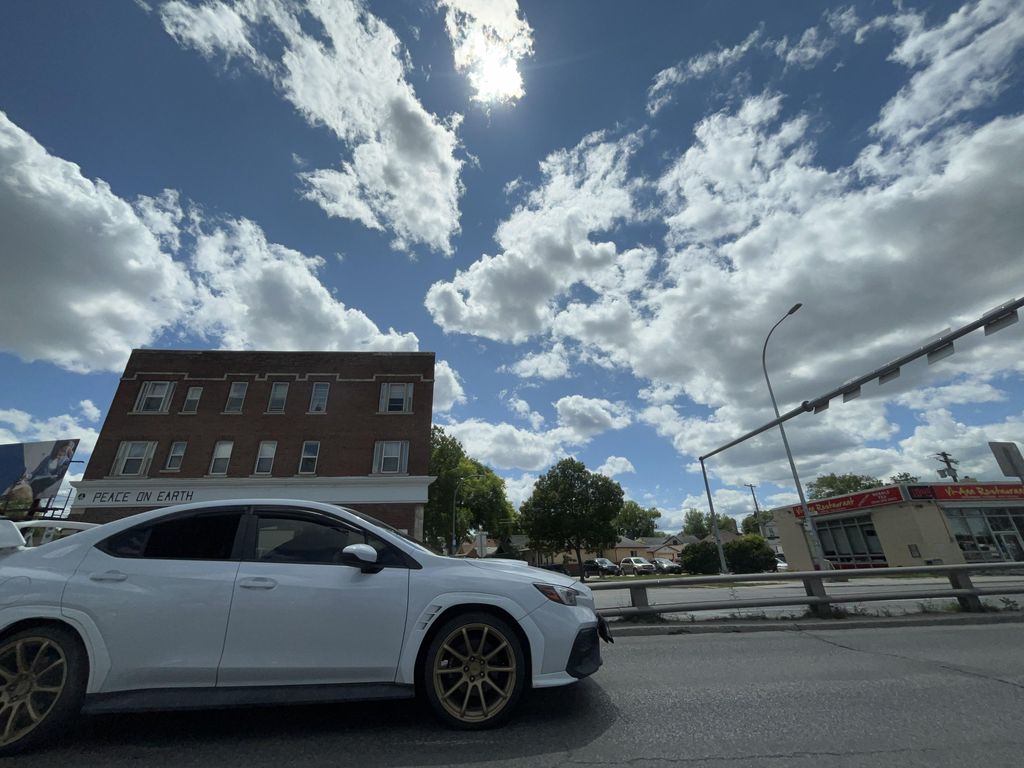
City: winnipeg